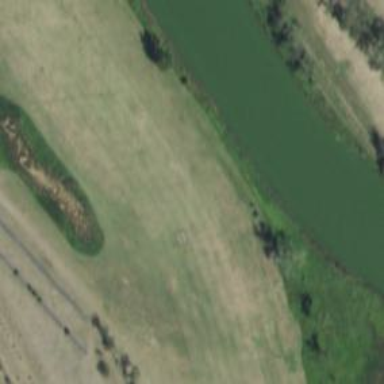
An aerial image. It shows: View of golf hole.